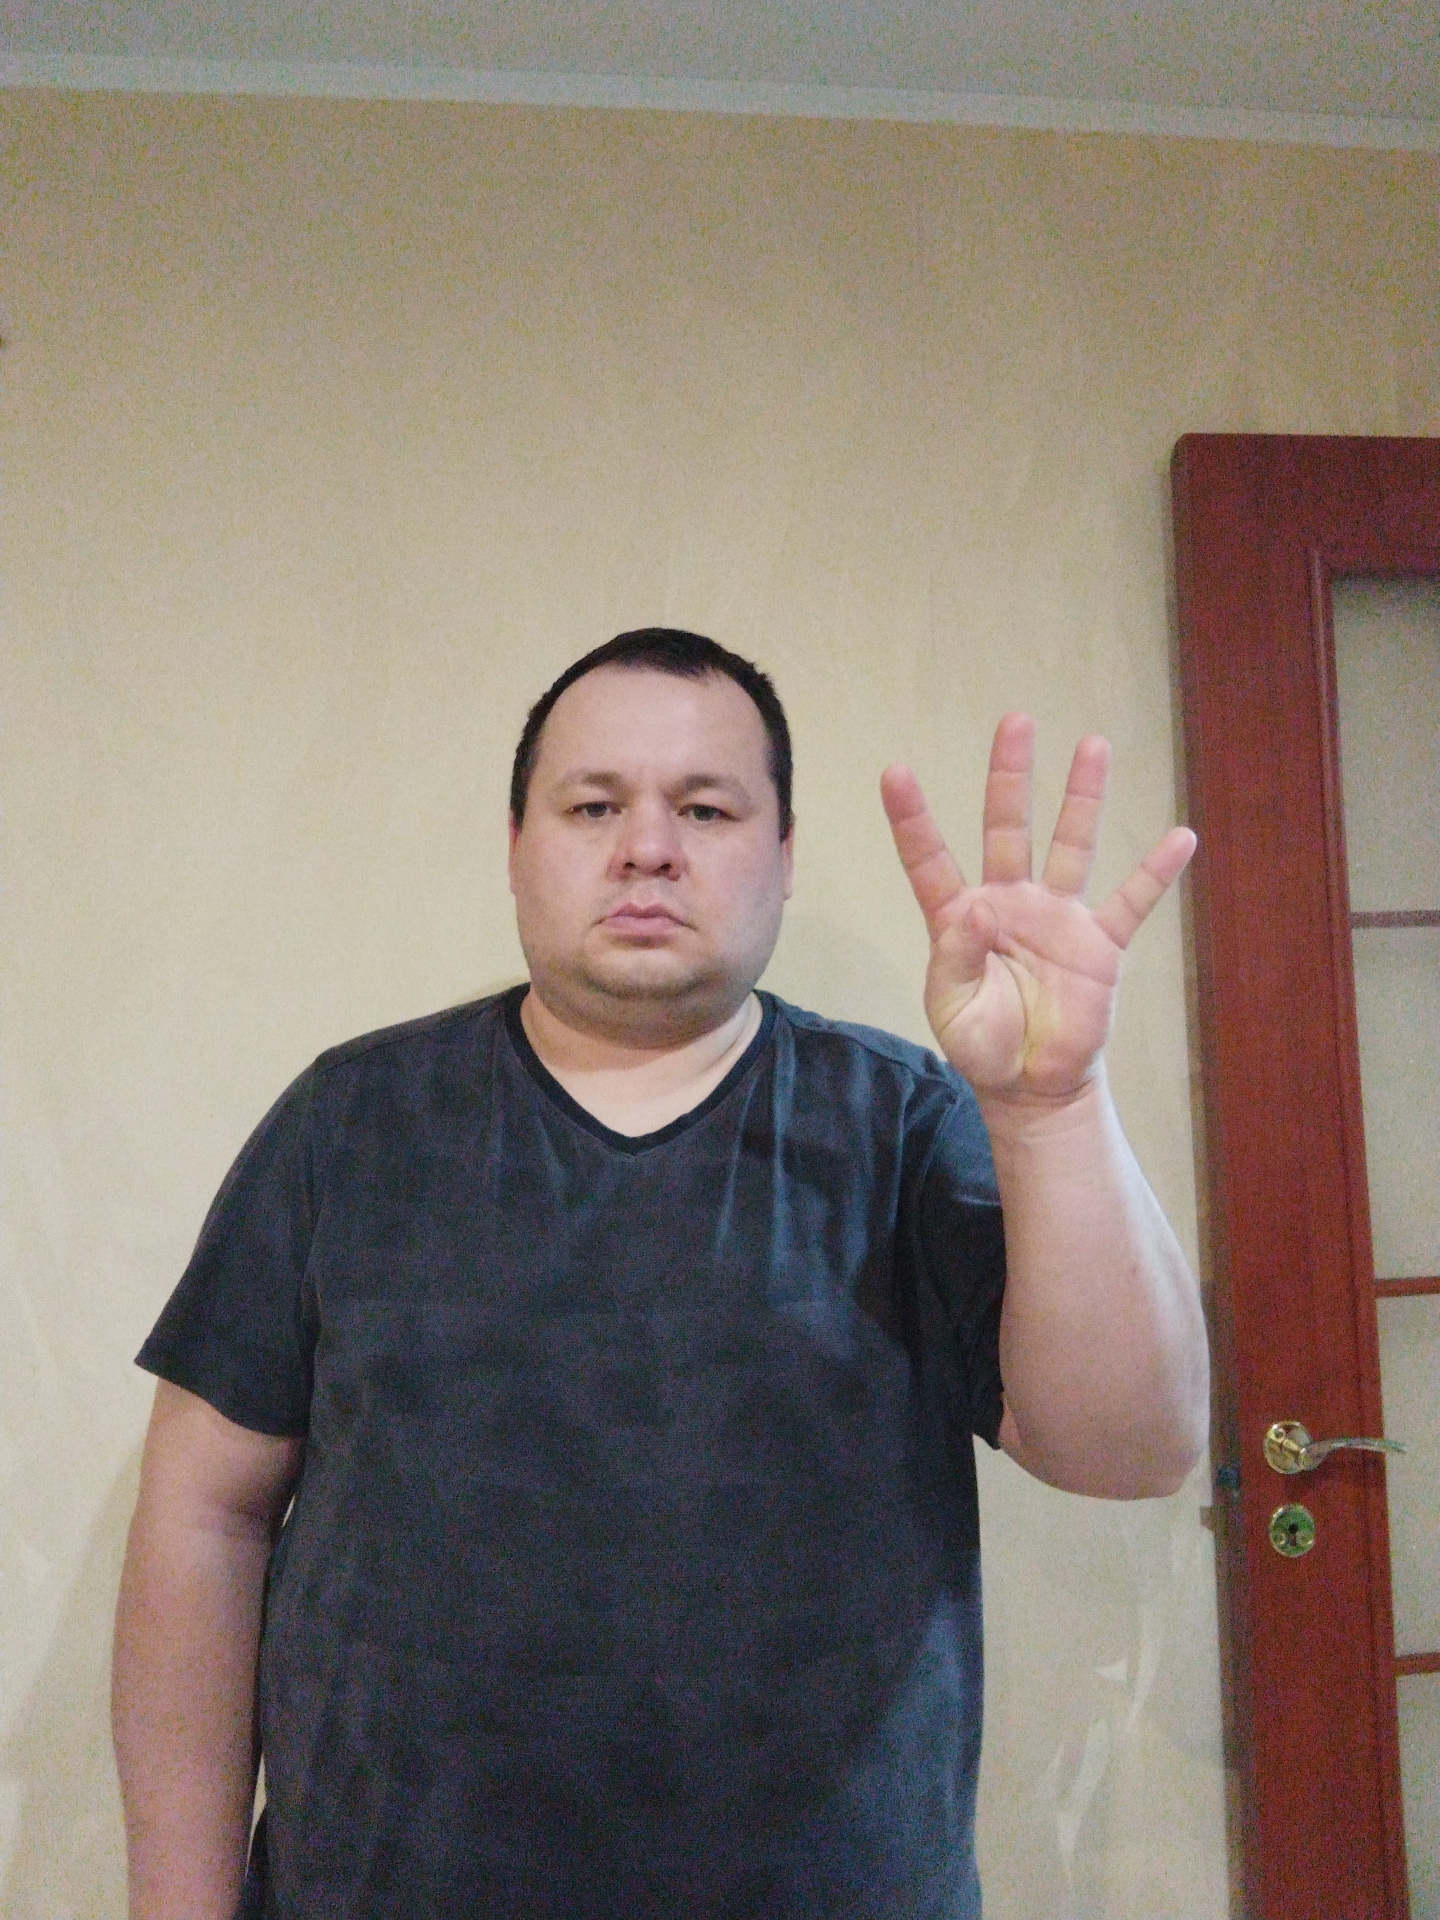
Label: noise